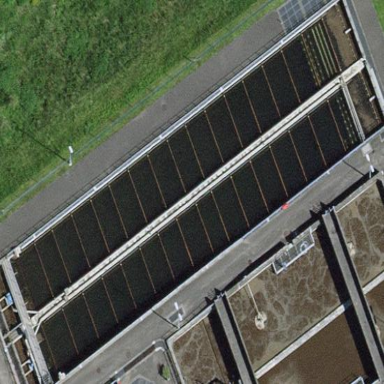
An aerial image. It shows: Body of wastewater.